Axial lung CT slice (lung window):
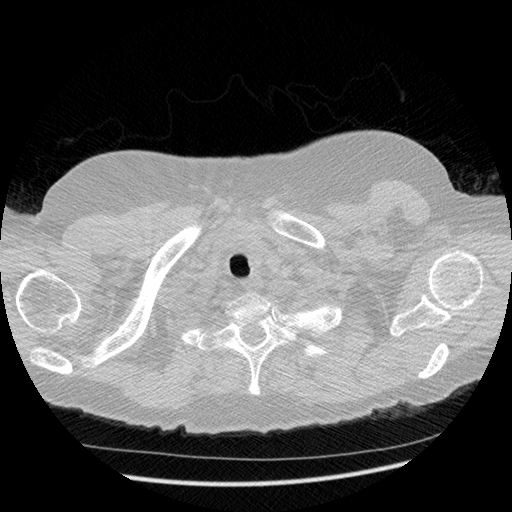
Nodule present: no